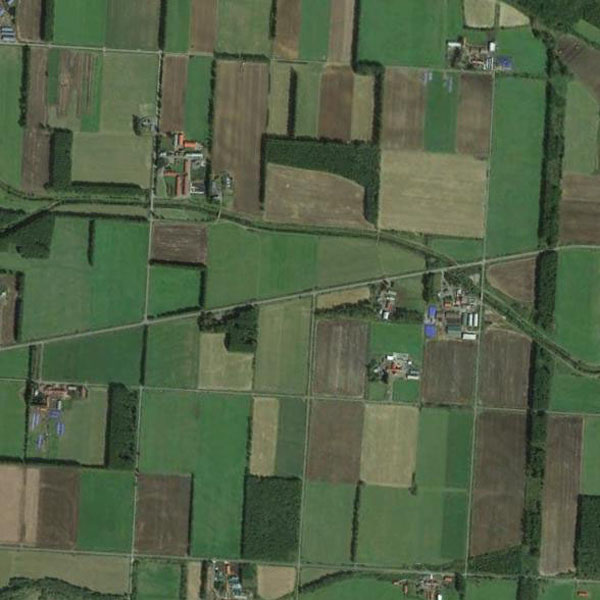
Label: Farmland